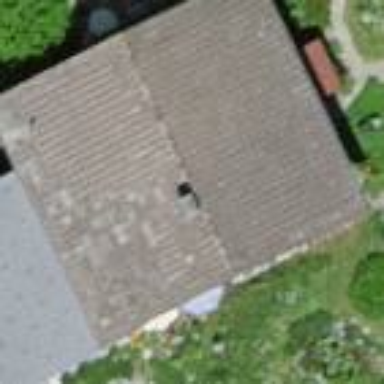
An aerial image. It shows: Simple house.